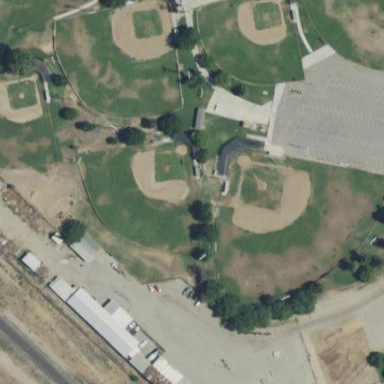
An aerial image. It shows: Baseball pitch for leisure and sports activities.